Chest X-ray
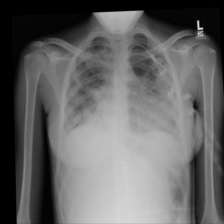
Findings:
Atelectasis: negative
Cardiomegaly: negative
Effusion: negative
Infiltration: positive
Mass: negative
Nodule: negative
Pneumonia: negative
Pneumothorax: negative
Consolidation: positive
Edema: negative
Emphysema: negative
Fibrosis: negative
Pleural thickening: negative
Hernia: negative